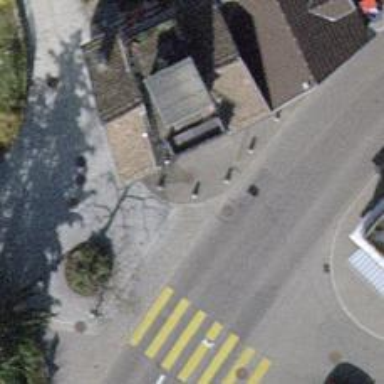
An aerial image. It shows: Concrete bollard that is unremovable.